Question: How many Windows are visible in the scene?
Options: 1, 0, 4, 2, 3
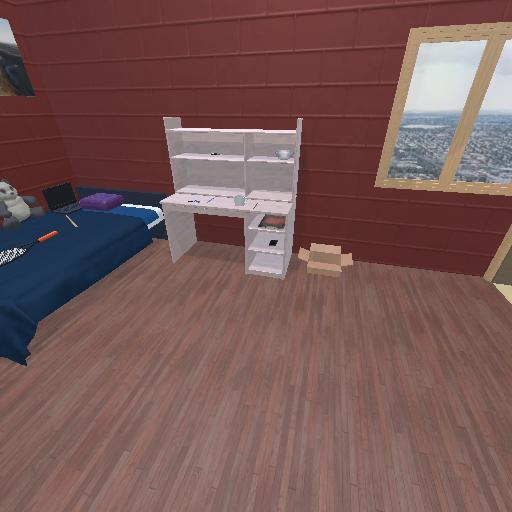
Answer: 1